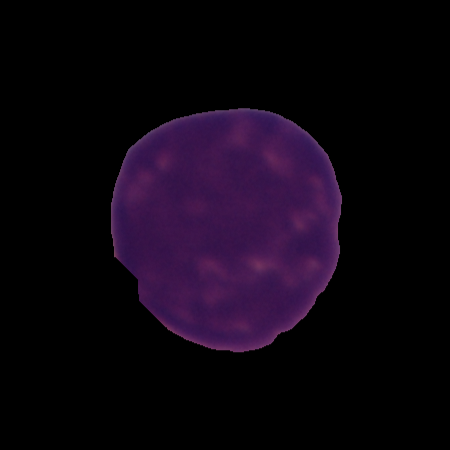
Label: cancer